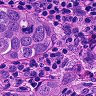
Metastatic tissue present: yes